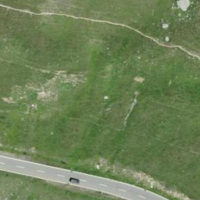
EUNIS habitat code: 26
Species observed at this site:
Oenanthe oenanthe
Anthus spinoletta